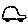
Label: car